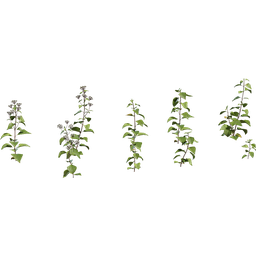
Label: nature